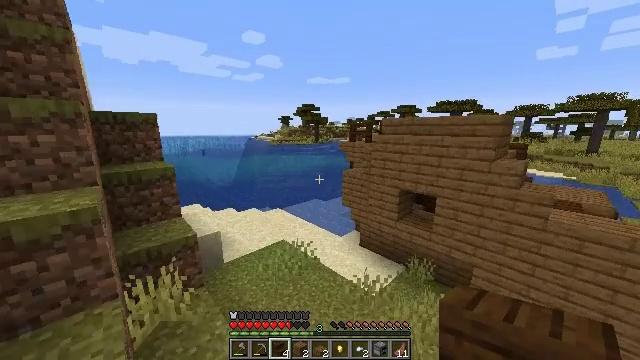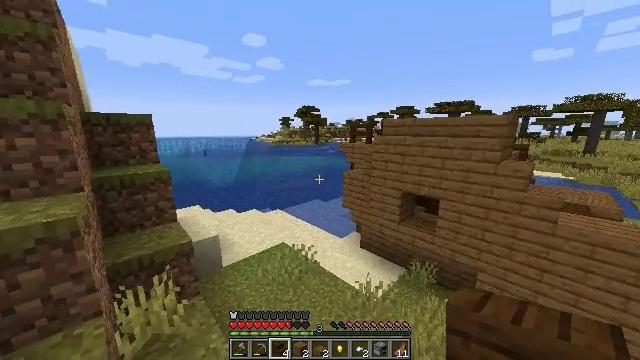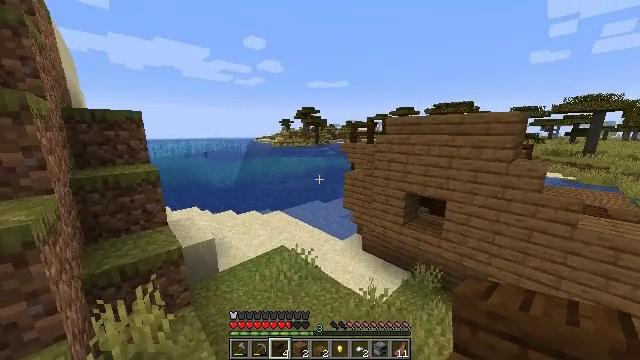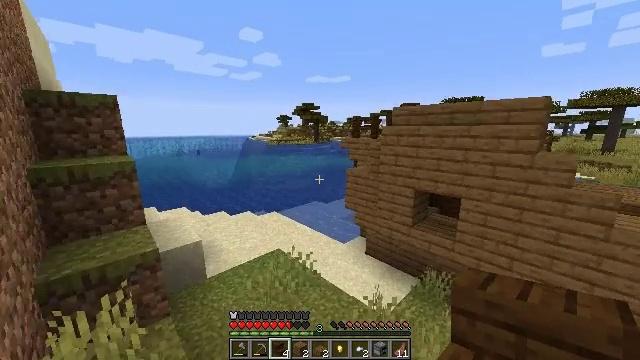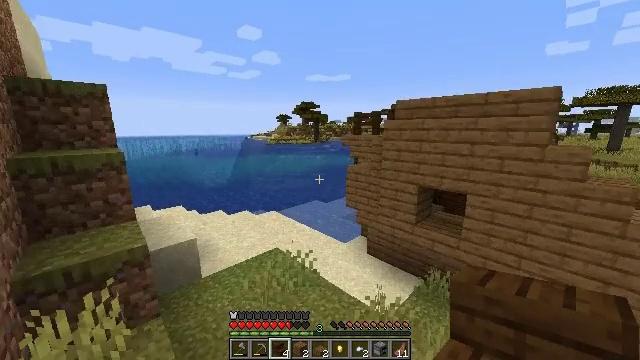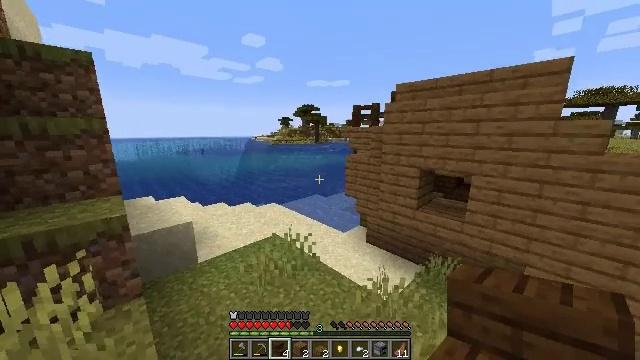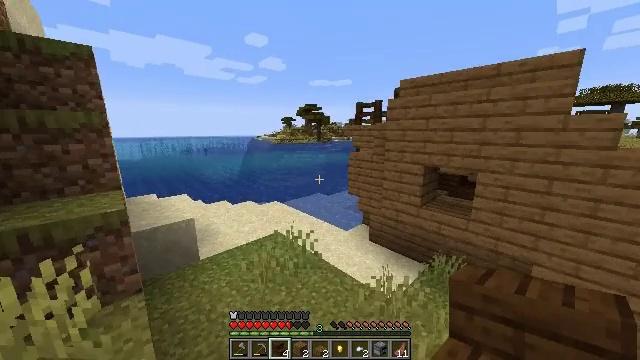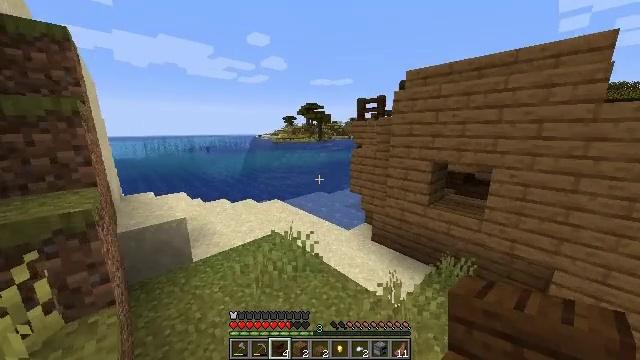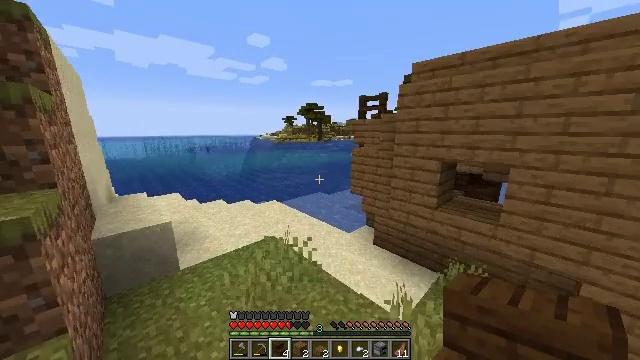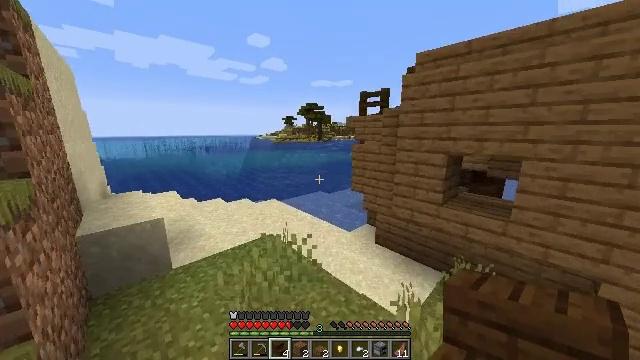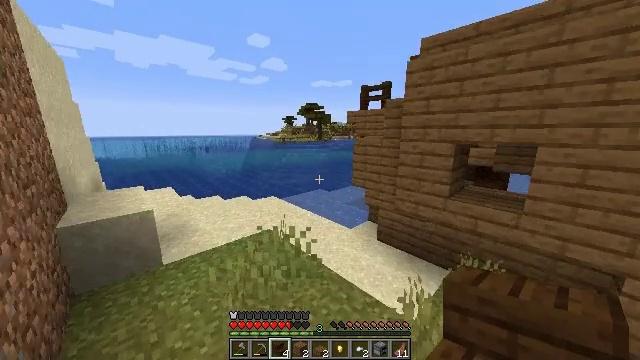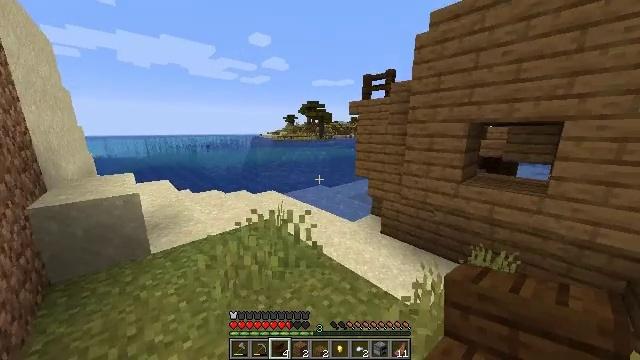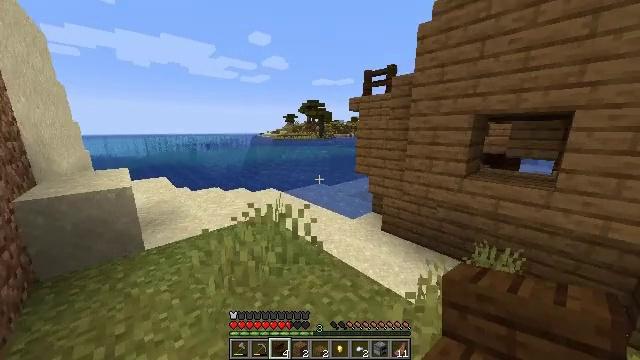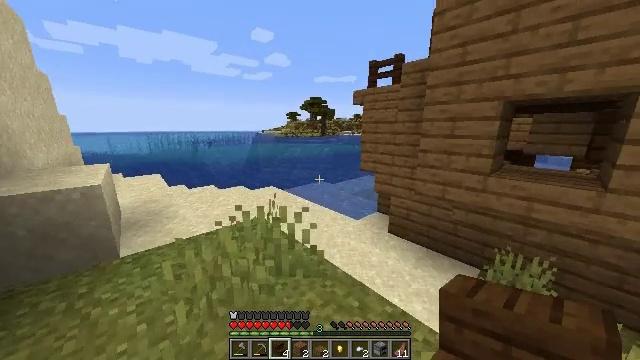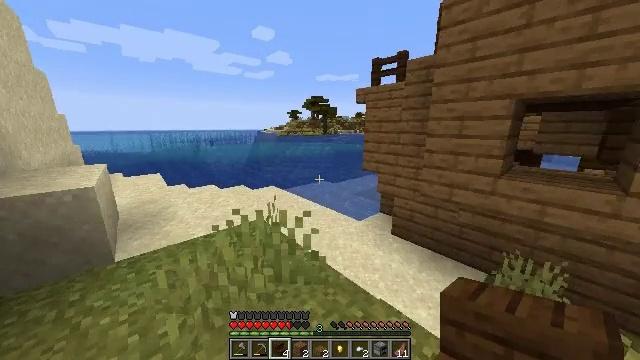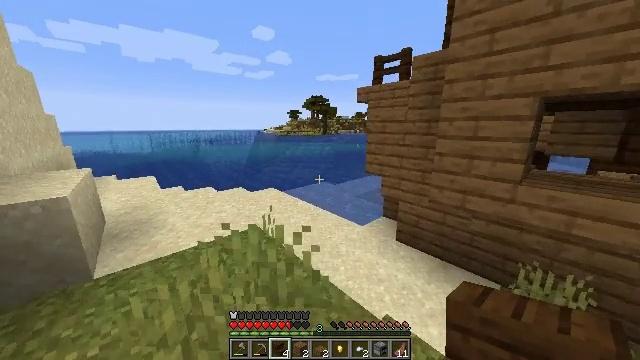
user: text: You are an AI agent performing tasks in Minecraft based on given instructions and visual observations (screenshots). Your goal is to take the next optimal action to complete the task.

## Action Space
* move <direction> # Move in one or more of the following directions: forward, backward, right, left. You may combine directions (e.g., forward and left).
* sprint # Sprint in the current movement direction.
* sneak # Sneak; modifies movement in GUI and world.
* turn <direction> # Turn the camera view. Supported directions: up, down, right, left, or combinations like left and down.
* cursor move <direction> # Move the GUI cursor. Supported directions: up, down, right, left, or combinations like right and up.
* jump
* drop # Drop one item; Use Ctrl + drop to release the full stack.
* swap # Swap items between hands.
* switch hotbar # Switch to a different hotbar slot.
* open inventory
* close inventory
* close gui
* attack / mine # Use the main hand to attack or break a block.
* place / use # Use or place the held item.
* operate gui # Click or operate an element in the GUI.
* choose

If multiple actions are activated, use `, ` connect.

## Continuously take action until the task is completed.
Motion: motion action
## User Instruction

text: Remove dark oak stairs from the inventory.
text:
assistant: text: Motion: move forward, sprint
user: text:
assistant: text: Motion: move forward, sprint
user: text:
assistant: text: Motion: move forward, sprint
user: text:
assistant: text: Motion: move forward
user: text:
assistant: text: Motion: move forward
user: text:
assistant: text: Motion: move forward
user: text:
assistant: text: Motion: move forward
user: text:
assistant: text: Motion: move forward
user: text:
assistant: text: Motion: move forward
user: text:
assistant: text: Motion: move forward
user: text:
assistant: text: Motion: move forward
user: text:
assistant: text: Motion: move forward
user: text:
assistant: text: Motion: move forward
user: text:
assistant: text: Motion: move forward
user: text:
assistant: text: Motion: move forward
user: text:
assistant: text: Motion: move forward
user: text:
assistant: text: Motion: move forward
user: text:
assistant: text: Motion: move forward
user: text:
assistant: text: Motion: move forward
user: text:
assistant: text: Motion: move forward
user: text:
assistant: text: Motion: move forward
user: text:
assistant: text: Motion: move forward
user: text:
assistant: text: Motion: move forward
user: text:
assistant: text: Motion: move forward
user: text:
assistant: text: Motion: move forward
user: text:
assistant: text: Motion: move forward, turn right
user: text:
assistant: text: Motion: move forward
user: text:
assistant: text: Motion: move forward
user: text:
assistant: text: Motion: move forward
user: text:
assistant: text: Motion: move forward